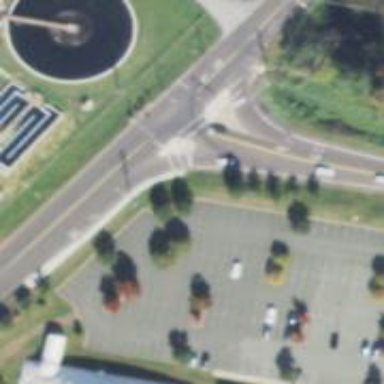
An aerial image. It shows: Footway crossing traffic island.